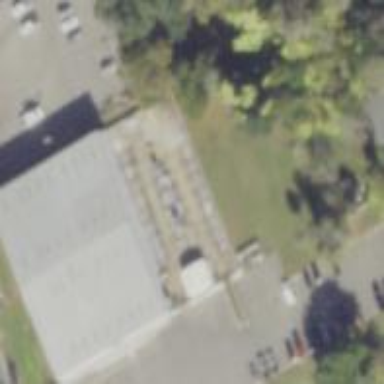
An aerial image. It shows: Commercial building.